Question: I am struggling to find proper, accurate or well explained documentation for specific Entity Framework questions, but I am developing an application that will support multiple types of databases. Originally it was built on DLinq, but now we are adding support. We've tried to develop our own system which worked, but was slow, IQToolkit, and now Entity.
My question is, how do you use a single ObjectContext to support multiple types of databases? In the build where we used DLinq originally, there are DatabaseContext instantiations all over the place as its a per transaction item. When we tried IQToolkit, we were able to abstract the calls into our static Shell class that can do 'Shell.Database.DoSomething' where 'Shell.Database' was a database-independant object that didn't care what database it was talking to, the framework did all the work. Now we are trying to learn Entity Framework for a better solution, but what I don't want to do is have code everywhere in the application that has to instantiate a different context based on the configured database. It would be easy to have a single abstracted object that does that work under the hood, so there is only a single object being used for the database work, which I thought was the point of ObjectContext. However, we are running into small problems.
To remedy our learning, I have a test project to learn Entity with a simple Customers table like so:

As you can see, I am using a single EDMX model that defines the schema, and I have separate metadata files for each database type. The MSSQL version of Northwind has the same schema, except the MySQL schema uses varchar(36) for the GUID since there is no Guid primitive in MySQL. The way I am instantiating this is as follows:
'''
private static void InitMySql() {
MySqlConnectionStringBuilder builder1 = new MySqlConnectionStringBuilder();
builder1.Server = "win-x58";
builder1.Database = "Northwind";
builder1.UserID = "root";
builder1.Password = "<password>";
EntityConnectionStringBuilder builder2 = new EntityConnectionStringBuilder();
builder2.Metadata = @".\Metadata\MySQL";
builder2.Provider = "MySql.Data.MySqlClient";
builder2.ProviderConnectionString = builder1.ToString();
m_Context = new NorthwindObjectContext(builder2.ToString());
}
private static void InitMSSql() {
SqlConnectionStringBuilder builder1 = new SqlConnectionStringBuilder();
builder1.DataSource = "win-x58";
builder1.InitialCatalog = "Northwind";
builder1.IntegratedSecurity = true;
EntityConnectionStringBuilder builder2 = new EntityConnectionStringBuilder();
builder2.Metadata = @".\Metadata\MSSQL";
builder2.Provider = "System.Data.SqlClient";
builder2.ProviderConnectionString = builder1.ToString();
m_Context = new NorthwindObjectContext(builder2.ToString());
}
'''
Now the MySQL connections, and works. I can query the database and see results. However, when I attempt to do this when its instantiated using the MSSQL connection string using this code:
'''
foreach (Customer item in m_Context.Customers) {
Console.Out.WriteLine(item.Name);
}
'''
I get the following exception:
'''
MetadataException
Schema specified is not valid. Errors:
Entities.ssdl(10,6) : error 0040: The Type guid is not qualified
with a namespace or alias. Only PrimitiveTypes can be used without qualification.
'''
The SSDL for MSSQL is:
'''
<?xml version="1.0" encoding="utf-8"?>
<Schema Namespace="northwindModel.Store" Alias="Self" Provider="System.Data.SqlClient" ProviderManifestToken="2008" xmlns:store="http://schemas.microsoft.com/ado/2007/12/edm/EntityStoreSchemaGenerator" xmlns="http://schemas.microsoft.com/ado/2009/02/edm/ssdl">
<EntityContainer Name="northwindModelStoreContainer">
<EntitySet Name="Customers" EntityType="northwindModel.Store.Customers" store:Type="Tables" Schema="northwind" />
</EntityContainer>
<EntityType Name="Customers">
<Key>
<PropertyRef Name="ID" />
</Key>
<Property Name="ID" Type="guid" Nullable="false" />
<Property Name="Name" Type="varchar" MaxLength="45" />
<Property Name="Email" Type="varchar" MaxLength="45" />
<Property Name="Phone" Type="varchar" MaxLength="12" />
</EntityType>
</Schema>
'''
So, maybe I am not understanding EF well. I could really use some good direction to try and remedy all of these design and code problems. I know this is very long and possibly subjective, but I am not sure if one part of my questions or valid because our experience with EF is so little, and I have scoured for good answers and they are incomplete, vague, or non-existant.
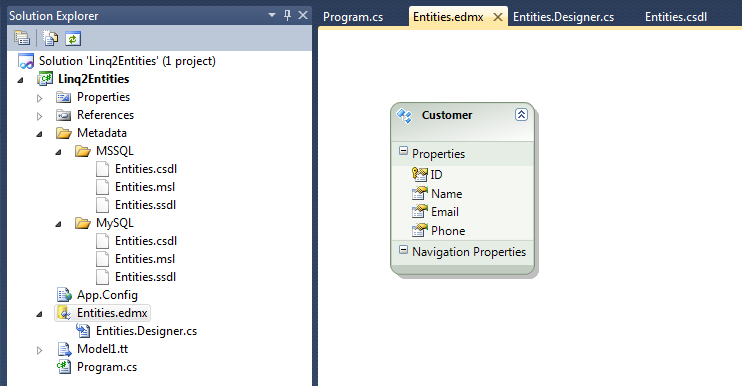
Answer: Guid is a SQL Server database type; hence the error.
A Guid in SQL Server parlance is 'uniqueidentifier'